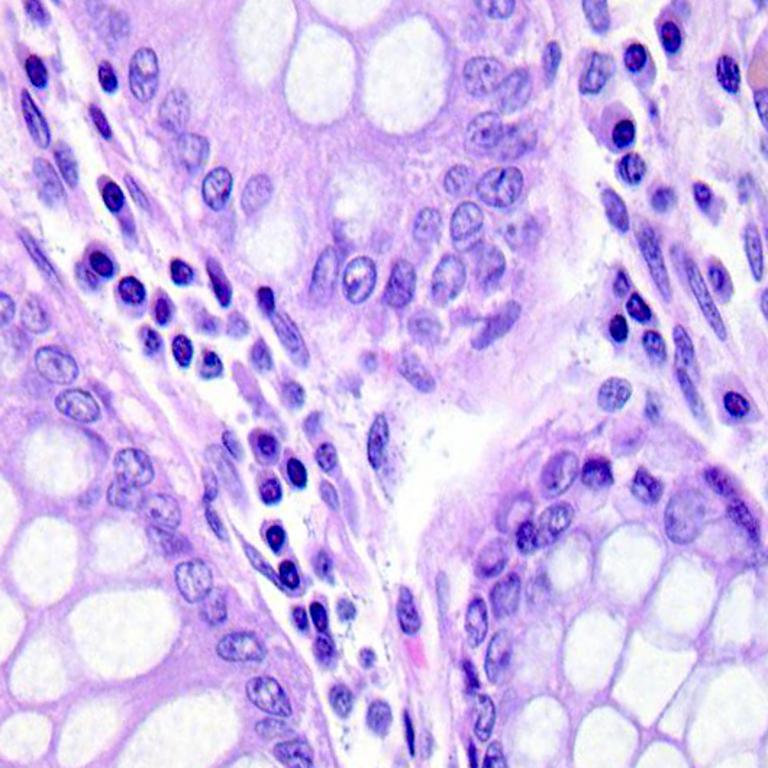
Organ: colon
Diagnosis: benign